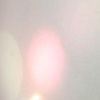
Label: sunburn